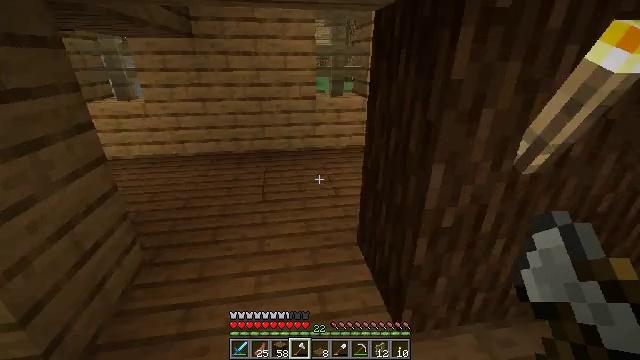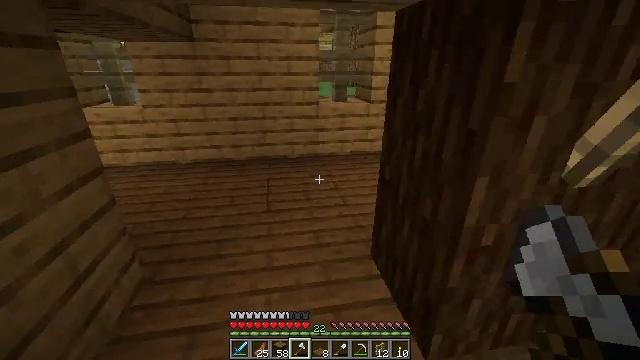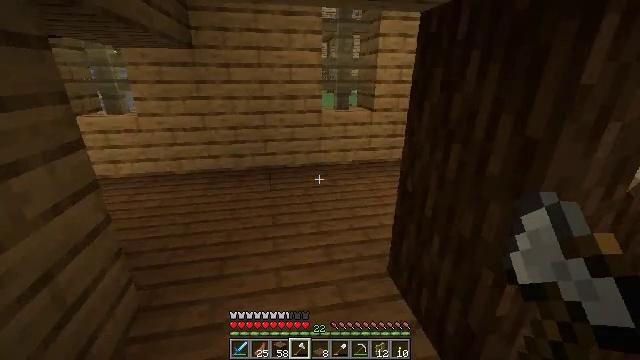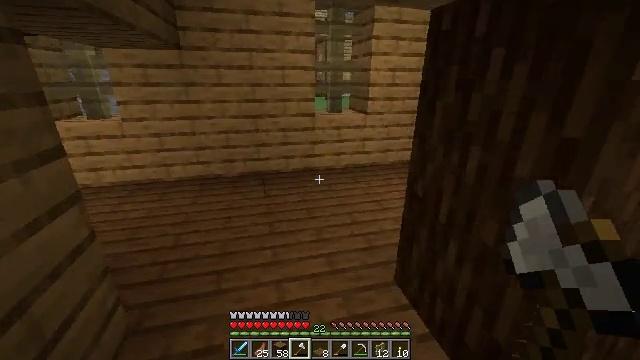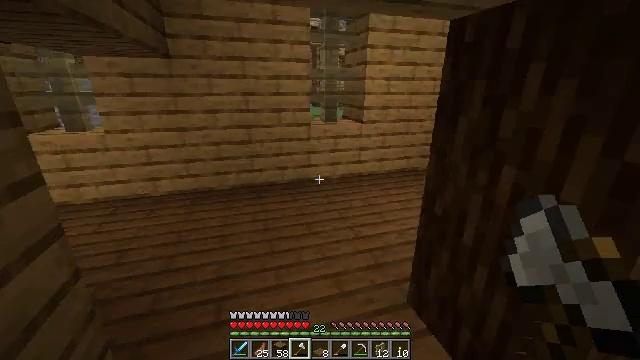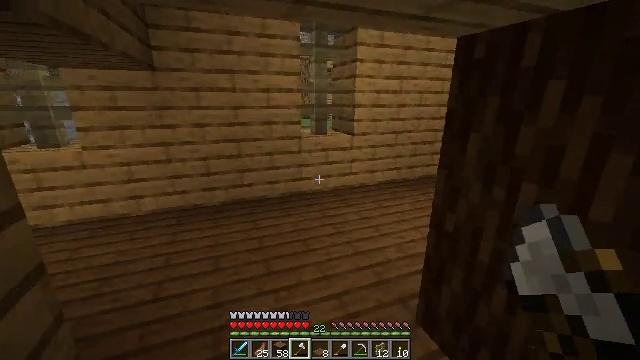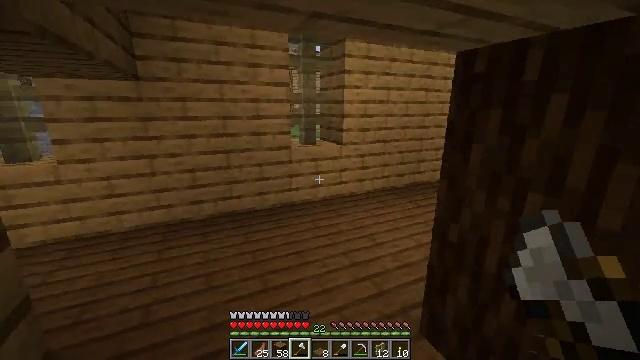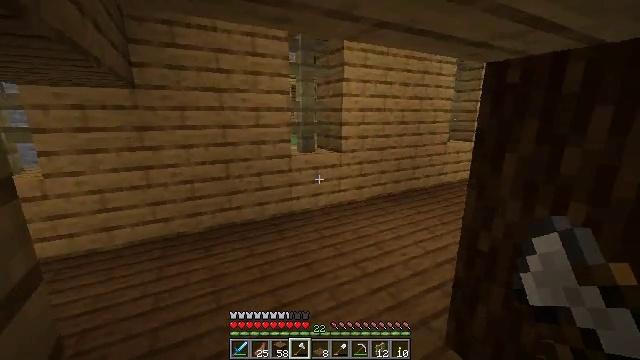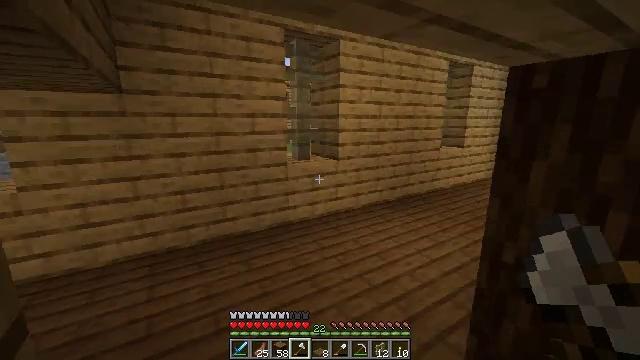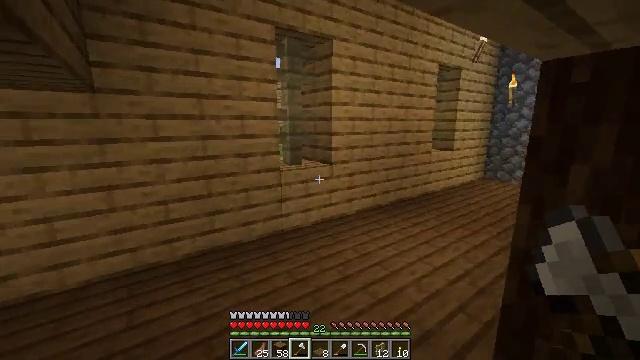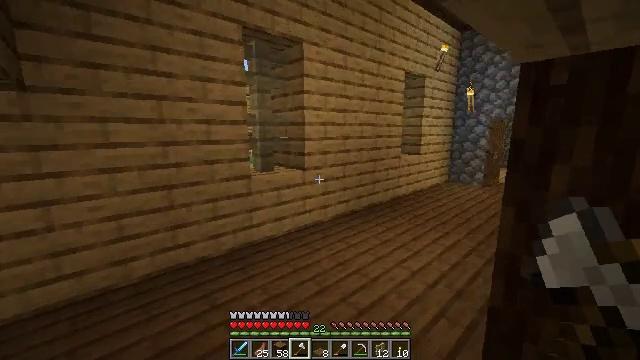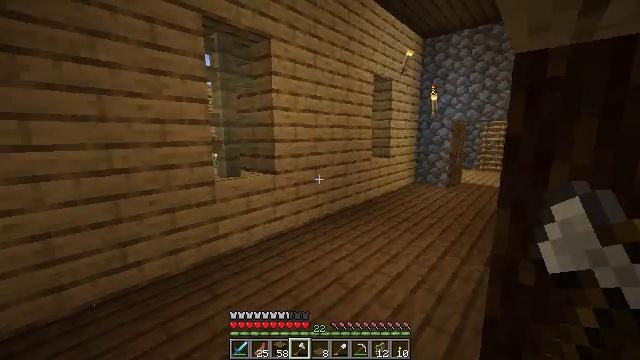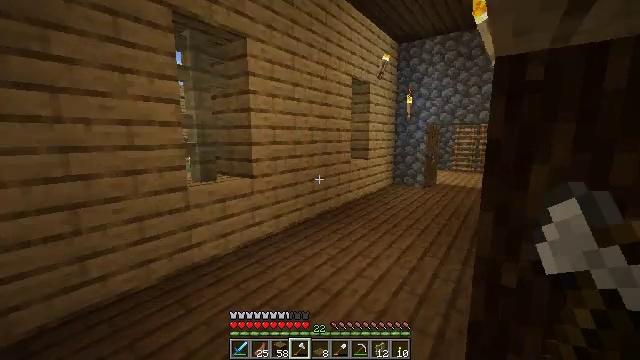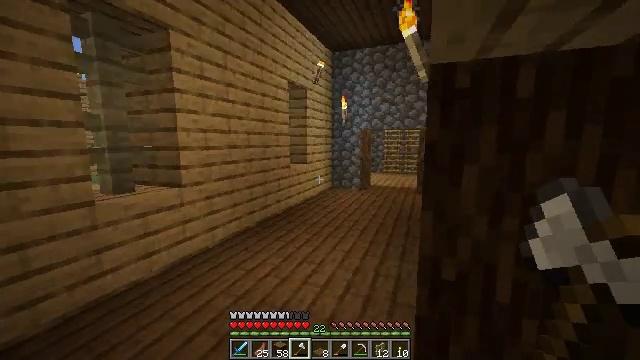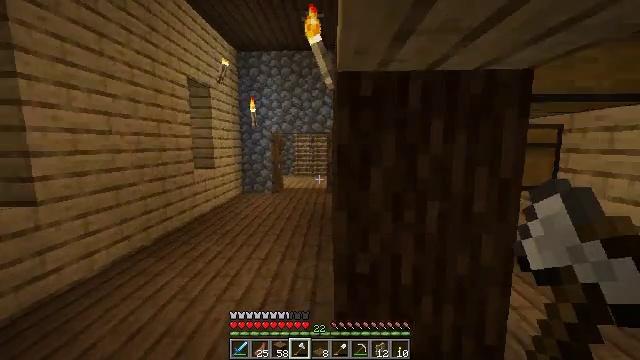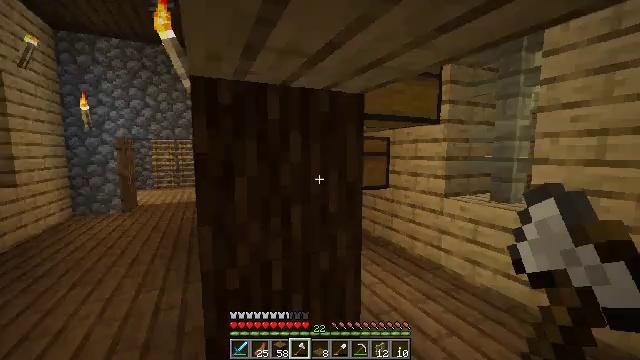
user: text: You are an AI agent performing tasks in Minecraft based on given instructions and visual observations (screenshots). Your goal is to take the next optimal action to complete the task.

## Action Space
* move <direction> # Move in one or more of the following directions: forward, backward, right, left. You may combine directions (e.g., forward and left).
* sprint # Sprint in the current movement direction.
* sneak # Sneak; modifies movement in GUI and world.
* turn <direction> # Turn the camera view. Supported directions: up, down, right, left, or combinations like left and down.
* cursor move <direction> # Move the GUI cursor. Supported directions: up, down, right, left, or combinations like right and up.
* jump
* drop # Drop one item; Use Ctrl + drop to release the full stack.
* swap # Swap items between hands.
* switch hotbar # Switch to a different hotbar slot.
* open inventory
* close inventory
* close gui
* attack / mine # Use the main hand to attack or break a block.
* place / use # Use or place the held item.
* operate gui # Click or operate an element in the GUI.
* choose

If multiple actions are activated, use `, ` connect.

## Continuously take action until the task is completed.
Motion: motion action
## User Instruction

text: Break the nether wart block with a tool.
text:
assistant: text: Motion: move forward and move left
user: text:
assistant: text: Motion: move forward and move left, turn right and up
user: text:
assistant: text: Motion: move forward and move left, turn right
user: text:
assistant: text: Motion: move forward and move left, turn right and up
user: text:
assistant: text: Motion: move left, turn right and up
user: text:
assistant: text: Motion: move left, turn right and up
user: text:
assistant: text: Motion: move forward and move left, turn right and up
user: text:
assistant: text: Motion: move forward and move left, turn right and up
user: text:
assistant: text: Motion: move forward and move left, turn right
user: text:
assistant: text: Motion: move forward, turn right and up
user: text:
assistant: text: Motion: move forward, turn right
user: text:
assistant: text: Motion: turn right
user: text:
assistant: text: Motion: turn right and up
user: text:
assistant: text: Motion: turn right
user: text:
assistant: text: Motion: move right, turn right and up
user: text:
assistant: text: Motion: move right, turn right
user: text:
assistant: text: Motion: move right
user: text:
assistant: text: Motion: move right, turn left
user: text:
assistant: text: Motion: move forward and move right, turn left
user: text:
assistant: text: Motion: move forward and move right, turn left
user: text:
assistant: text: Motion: move forward and move right, turn left and down
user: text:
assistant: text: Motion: move forward and move right, turn left and down
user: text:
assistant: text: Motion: move forward, turn left
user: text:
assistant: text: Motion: move forward
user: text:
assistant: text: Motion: move forward
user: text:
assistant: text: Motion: move forward, turn left and down
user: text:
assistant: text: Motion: move forward, turn left and down
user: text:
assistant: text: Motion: move forward, turn left and down
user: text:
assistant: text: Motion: no_op
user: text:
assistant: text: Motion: no_op